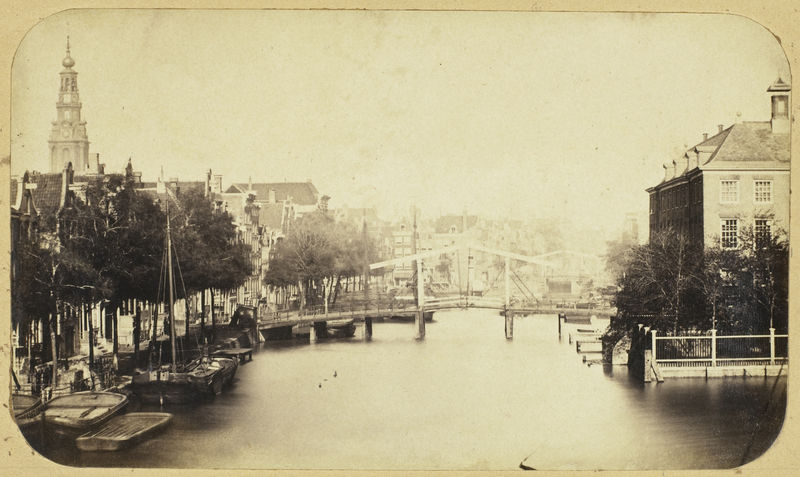
Titel: Gezicht op de Zwanenburgwal in Amsterdam
Künstler: Eduard Isaac Asser
Standort: Amsterdam
Institution: Rijksmuseum
Schlagwörter: baum, himmel, wasser, bäume, kirchturm, stadt, ufer, fenster, schwarz, zaun, holland, gracht, häuser, brücke, kirche, boot, boote, turm, schiffe, mast, dächer, giebel, schornsteine, sepia, hafen, masten, steg, uhr, foto, fotografie, gauben, schwarzweiß, amsterdam, zugbrücke, schute, hebebrücke, häüuser, klappbrücke